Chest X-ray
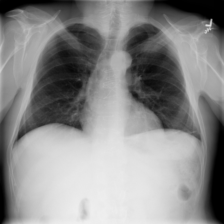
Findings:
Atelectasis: positive
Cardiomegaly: negative
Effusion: negative
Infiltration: negative
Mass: negative
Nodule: negative
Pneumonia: negative
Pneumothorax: negative
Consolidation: negative
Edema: negative
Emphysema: negative
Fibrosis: negative
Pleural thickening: negative
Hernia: negative